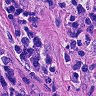
Metastatic tissue present: yes